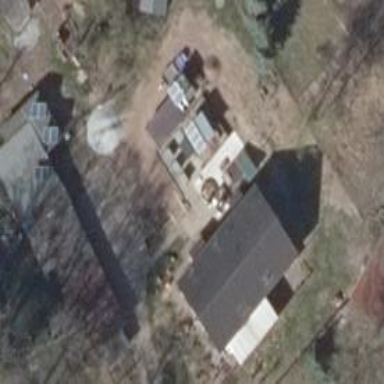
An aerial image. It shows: Residential building with gabled roof.